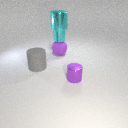
small cyan metal cylinder below large cyan metal cylinder